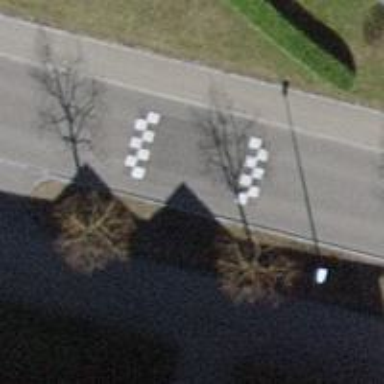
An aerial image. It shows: Traffic hump for calming the traffic.